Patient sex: M
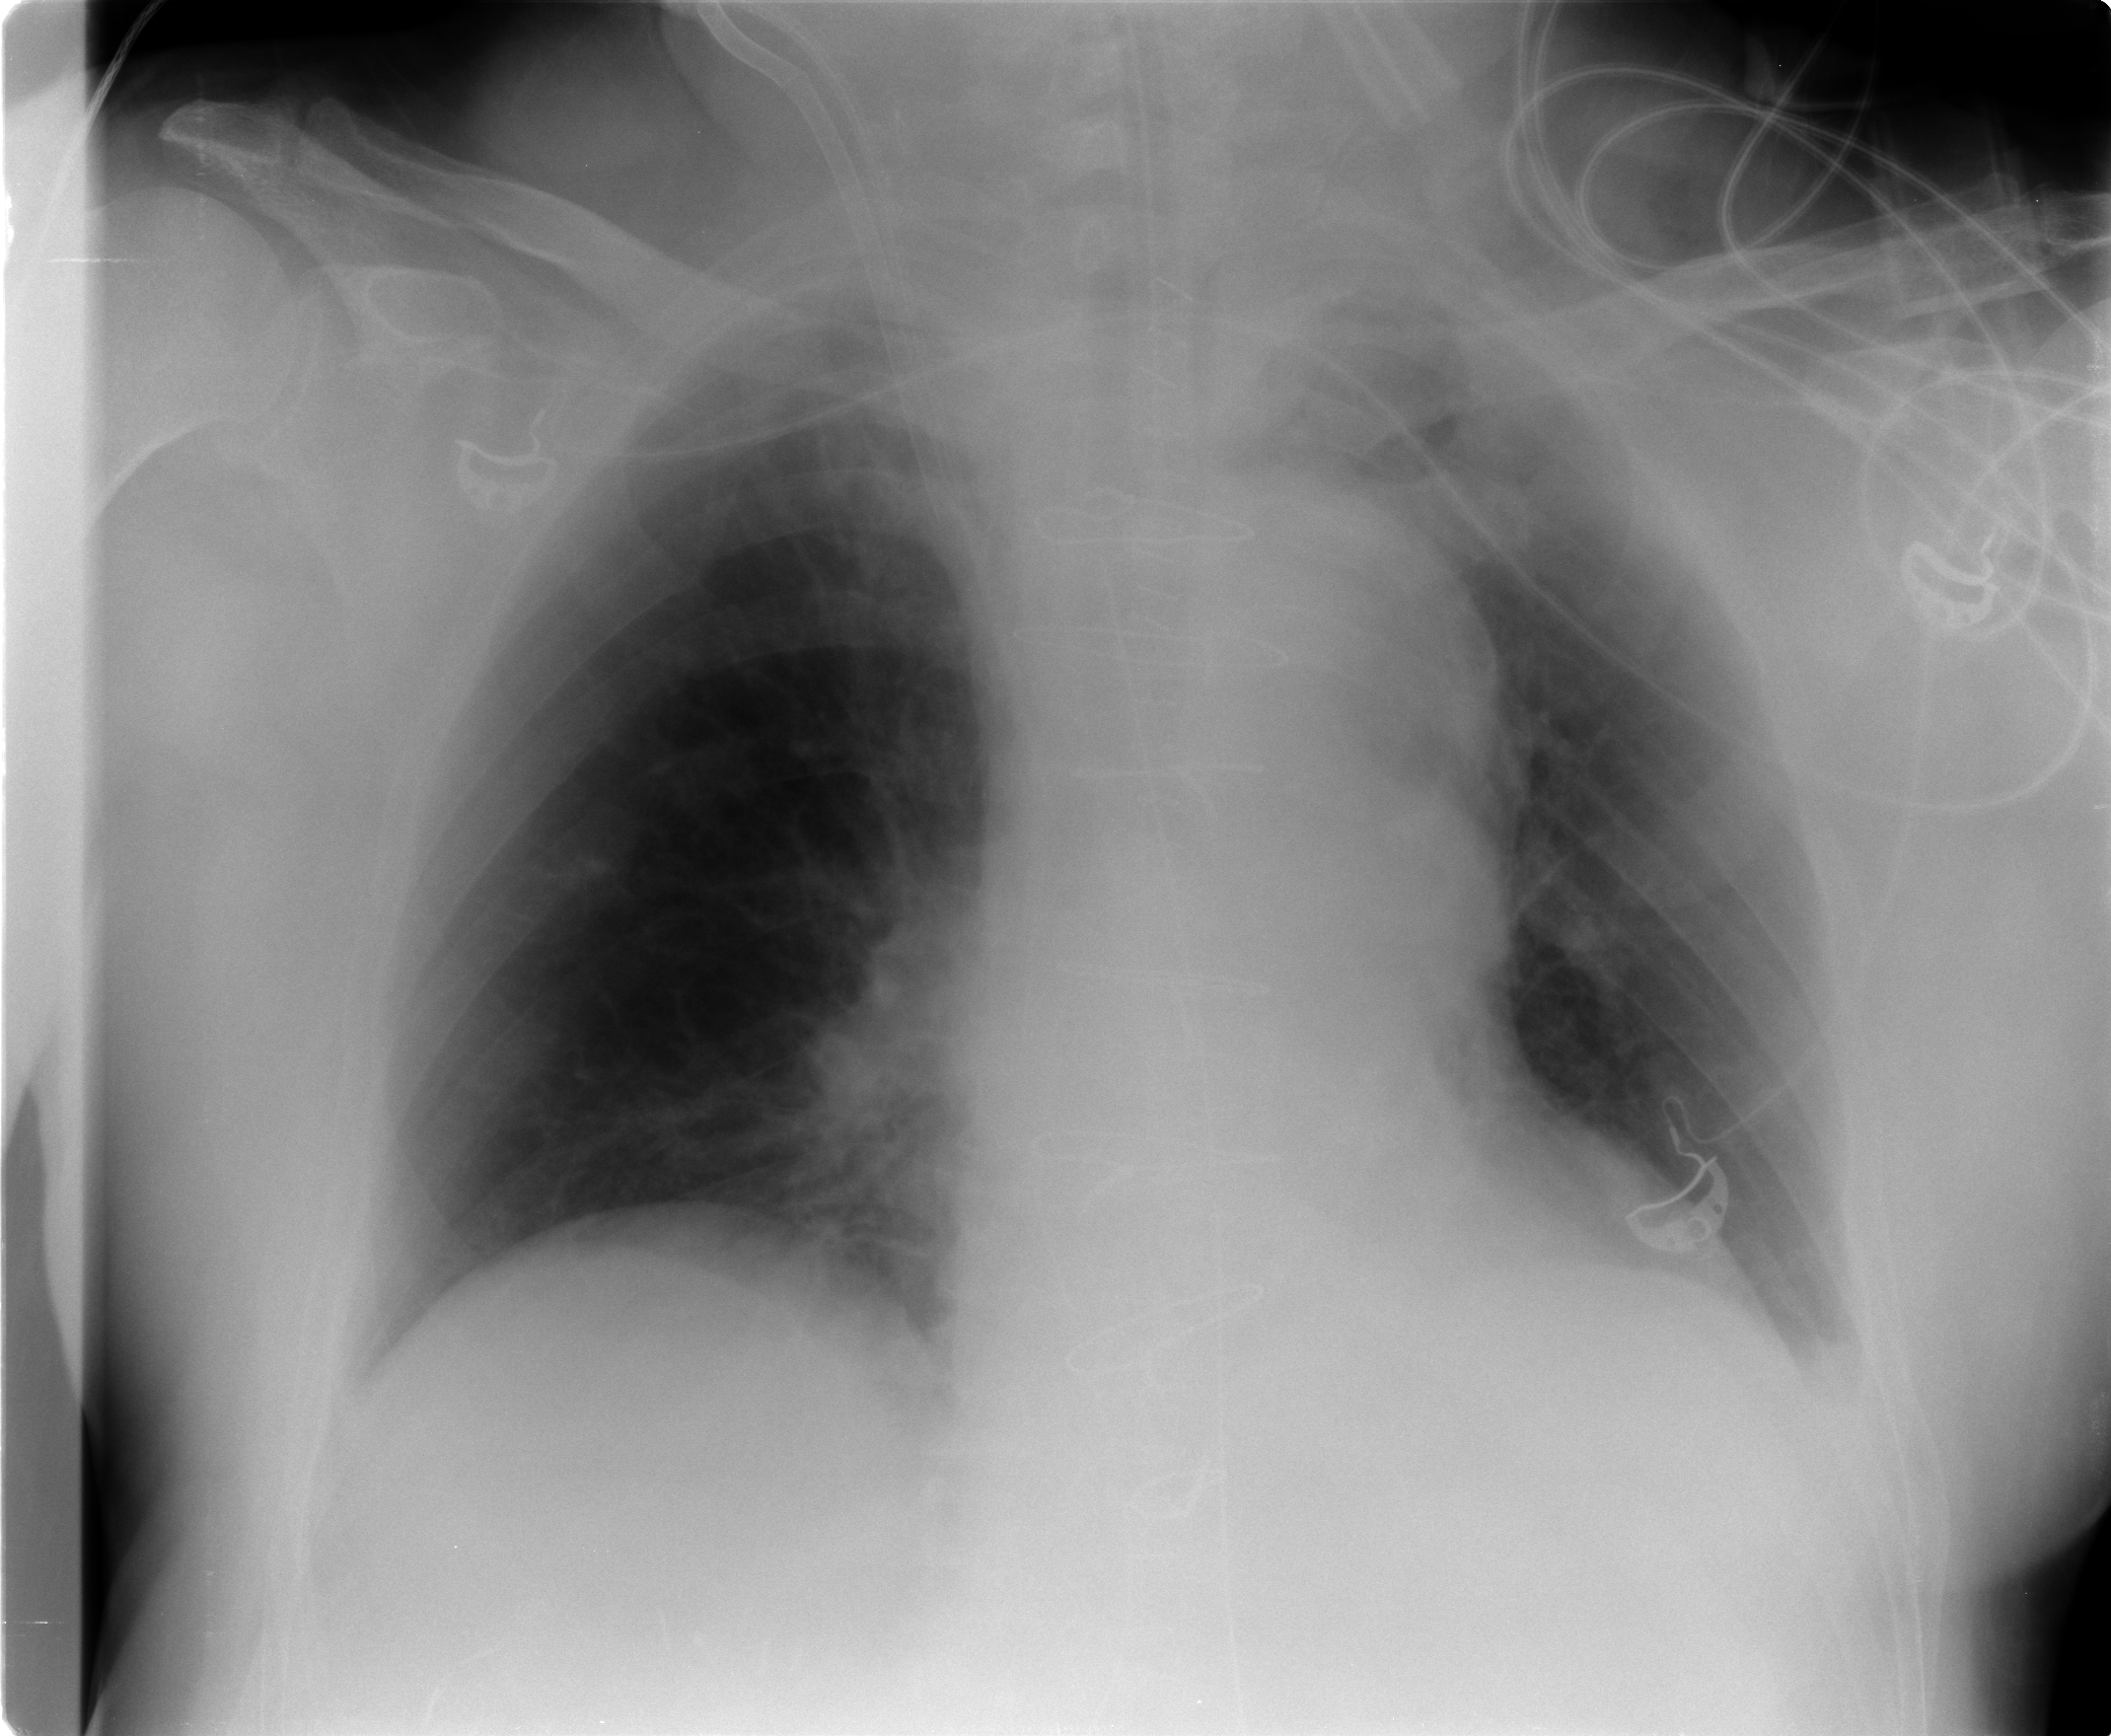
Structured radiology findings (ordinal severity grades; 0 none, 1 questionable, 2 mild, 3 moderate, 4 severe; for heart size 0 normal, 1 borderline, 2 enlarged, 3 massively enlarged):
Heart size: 2
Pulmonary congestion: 1
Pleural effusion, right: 0
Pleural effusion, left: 2
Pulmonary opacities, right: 0
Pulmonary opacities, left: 0
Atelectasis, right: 0
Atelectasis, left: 0